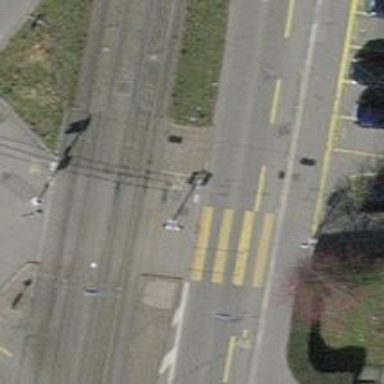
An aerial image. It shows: Crossing with traffic signals and zebra markings.